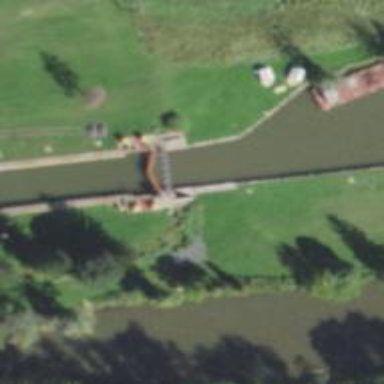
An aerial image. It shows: Lock gate on waterway.